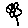
Label: flower